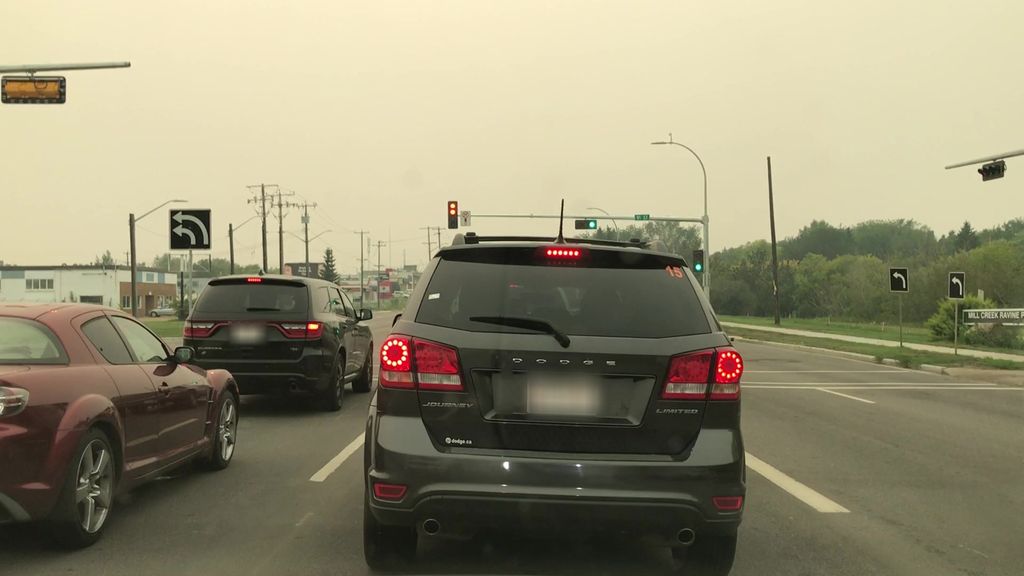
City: edmonton